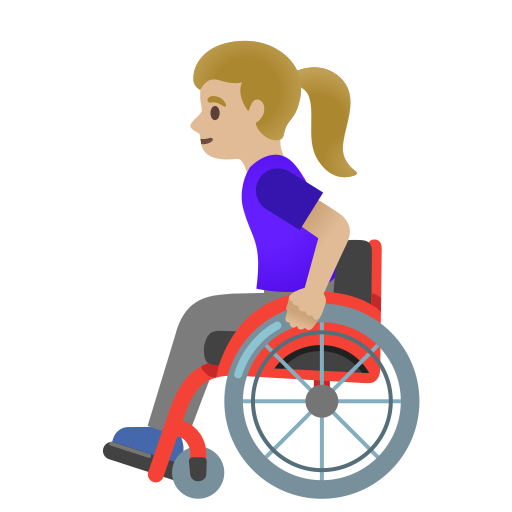
Emoji: 👩🏼‍🦽